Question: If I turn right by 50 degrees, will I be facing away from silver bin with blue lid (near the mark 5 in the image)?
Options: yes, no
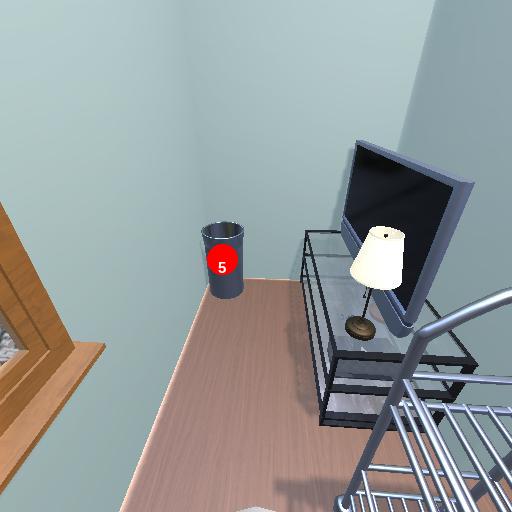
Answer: yes